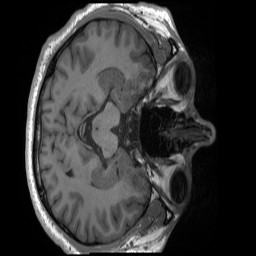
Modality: T1w
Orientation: axial
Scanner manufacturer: siemens
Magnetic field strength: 3 T
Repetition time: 2.4 s
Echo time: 0.00224 s